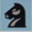
Piece: bN